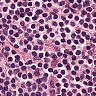
Metastatic tissue present: no